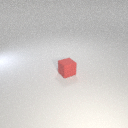
small red rubber cube